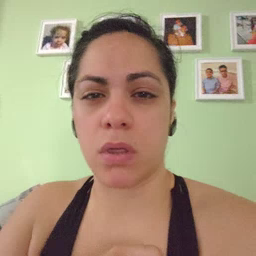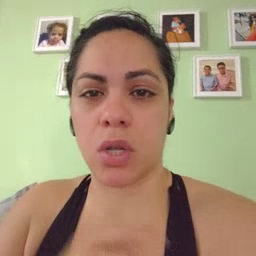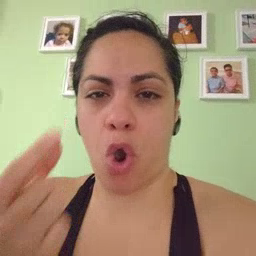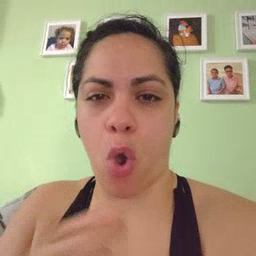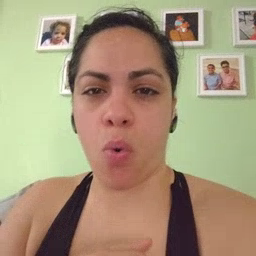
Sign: go